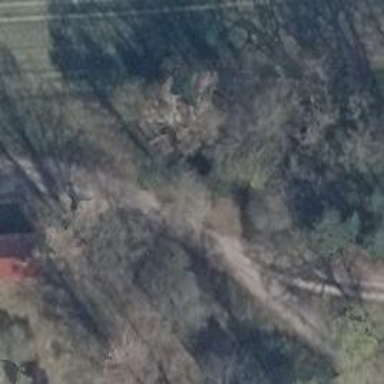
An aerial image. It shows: Single tag "natural: tree."